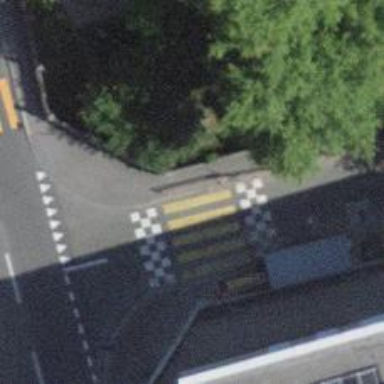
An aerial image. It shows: Kerb serving as barrier.